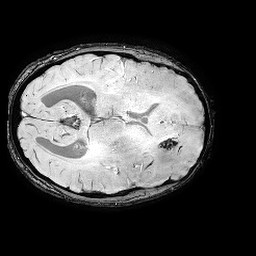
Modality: SWI
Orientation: axial
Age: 22
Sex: male
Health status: ill
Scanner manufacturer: philips
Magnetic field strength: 3 T
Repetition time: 0.031 s